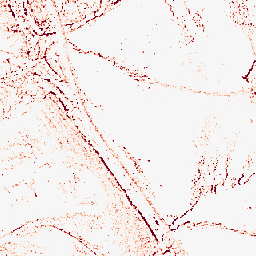
Category: morphological
Decomposition family: morphological_square
Decomposition parameters: operation: opening
size: 3
Upsampling method: nearest
Upsampling parameters: scale: 8
Upsampling scale: 8